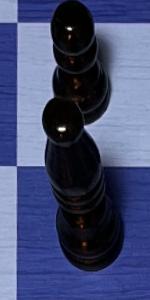
Label: Bishop_Black